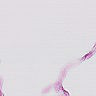
Metastatic tissue present: no